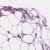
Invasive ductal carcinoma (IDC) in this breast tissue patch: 0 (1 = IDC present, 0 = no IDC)